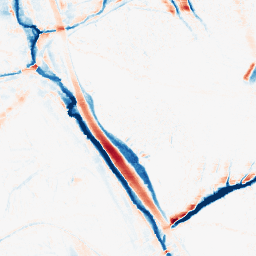
Category: morphological
Decomposition family: morphological_ellipse
Decomposition parameters: operation: average
width: 10
height: 20
Upsampling method: bicubic
Upsampling parameters: scale: 4
Upsampling scale: 4